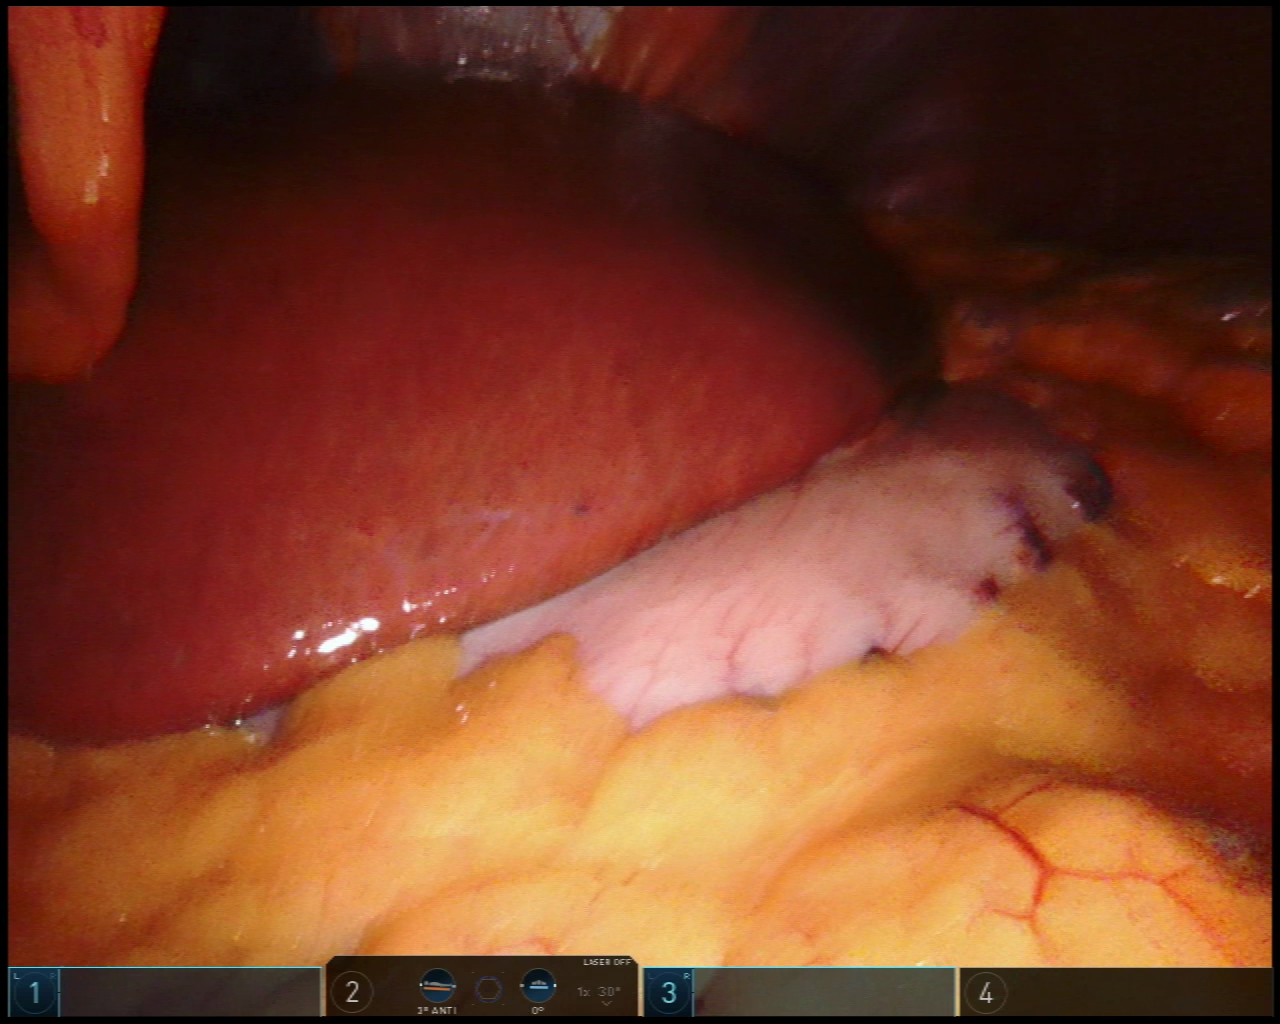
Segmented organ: liver
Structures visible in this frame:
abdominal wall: yes
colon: no
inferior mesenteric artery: no
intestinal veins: no
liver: yes
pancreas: no
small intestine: no
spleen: no
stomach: yes
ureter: no
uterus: no
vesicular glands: no